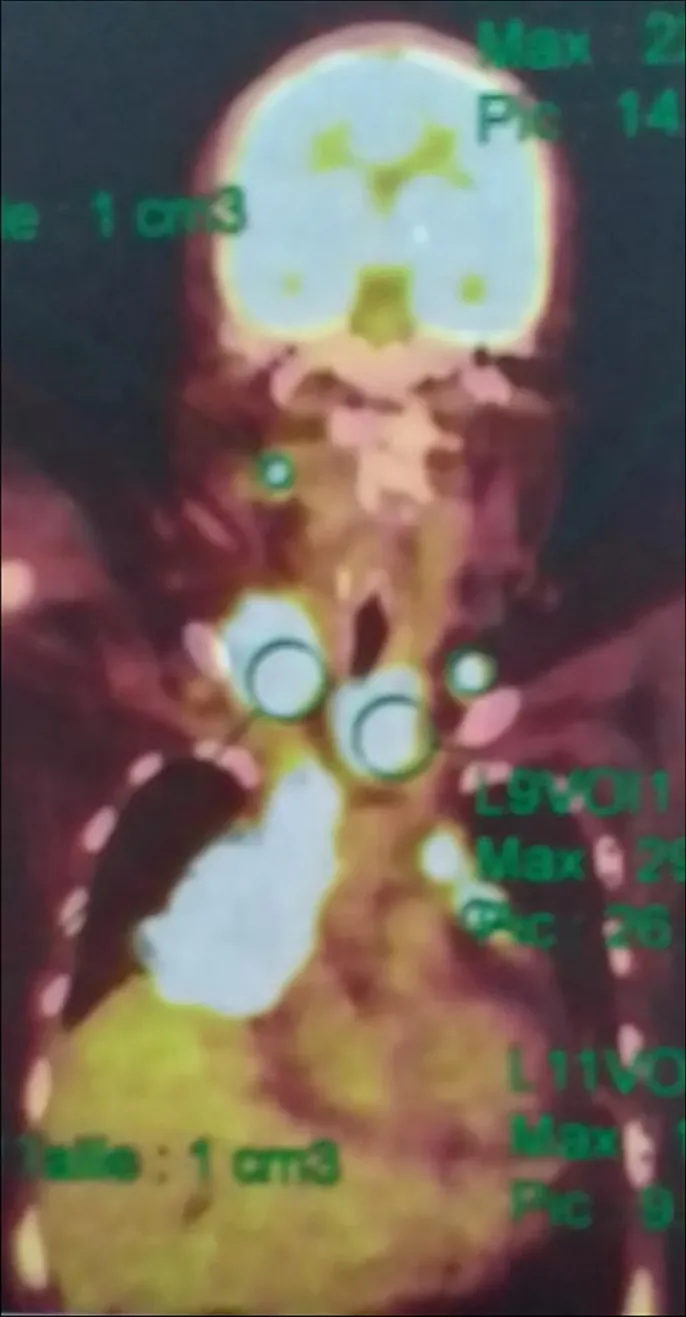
A; PET scan image showing hypermetabolic lymph nodes.
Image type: radiology (pet)